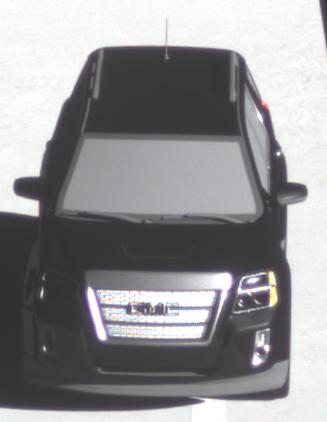
Make: GMC
Model: Terrain
Detailed model: Gen. 1
Model produced from: 2009
Model produced until: 2017
Doors: 5
Color: black
Road condition: dry road
Daytime: morning or afternoon
Contrast: high contrast